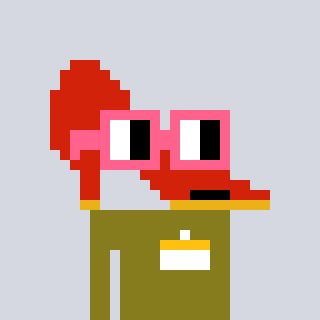
a pixel art character with square pink glasses, a highheel-shaped head and a gunk-colored body on a cool background